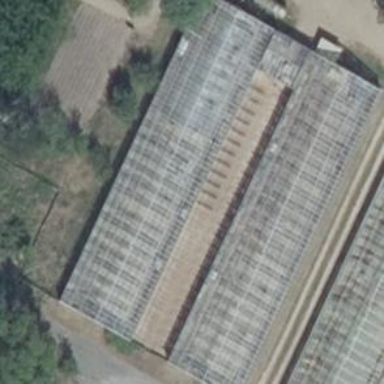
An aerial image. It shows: Greenhouse.